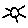
Label: sun